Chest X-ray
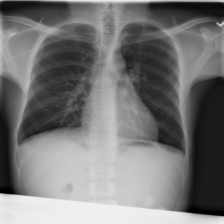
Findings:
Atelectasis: negative
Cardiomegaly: negative
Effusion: negative
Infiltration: negative
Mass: negative
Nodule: negative
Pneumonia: negative
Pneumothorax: negative
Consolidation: negative
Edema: negative
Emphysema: negative
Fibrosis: negative
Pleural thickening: negative
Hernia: negative